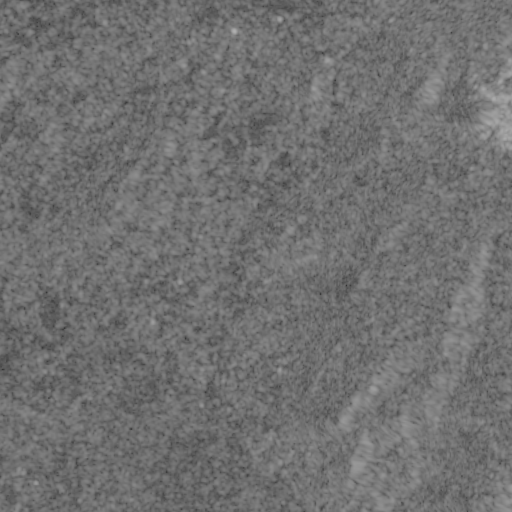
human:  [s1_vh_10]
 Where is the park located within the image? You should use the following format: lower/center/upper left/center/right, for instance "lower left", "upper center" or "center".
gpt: The park is located in the upper right of the image.
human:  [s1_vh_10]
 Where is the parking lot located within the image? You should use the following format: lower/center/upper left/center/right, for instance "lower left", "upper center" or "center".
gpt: The parking lot is located in the upper right of the image.
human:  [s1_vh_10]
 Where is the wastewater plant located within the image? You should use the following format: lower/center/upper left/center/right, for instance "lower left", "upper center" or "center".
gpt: The wastewater plant is located in the upper center of the image.
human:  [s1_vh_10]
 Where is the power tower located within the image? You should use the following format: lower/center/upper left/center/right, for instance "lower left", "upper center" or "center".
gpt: There is no power tower in the image.

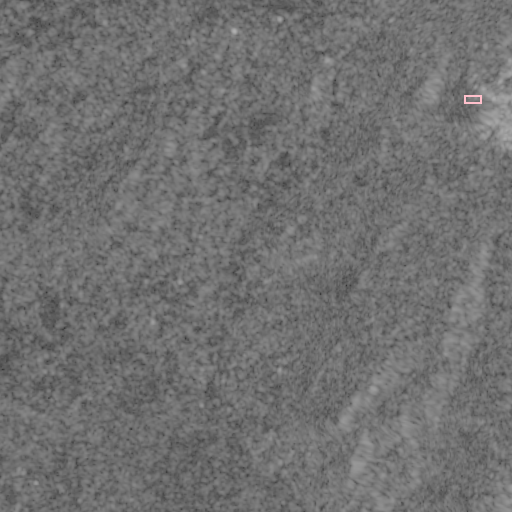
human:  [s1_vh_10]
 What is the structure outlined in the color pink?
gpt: The structure outlined in pink is a park.
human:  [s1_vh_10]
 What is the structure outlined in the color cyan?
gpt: There is no cyan outline.